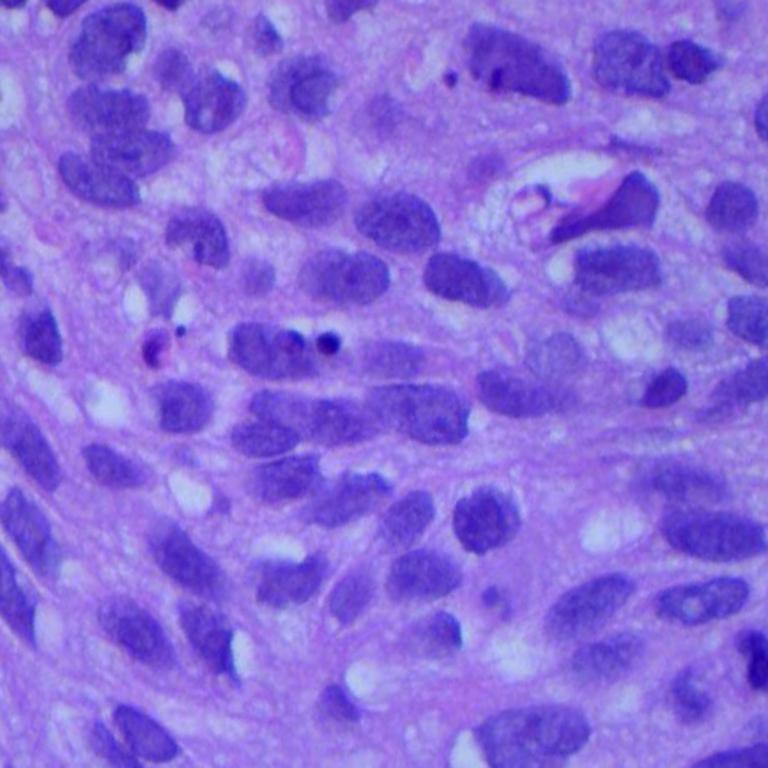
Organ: lung
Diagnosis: squamous carcinomas